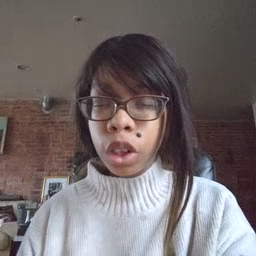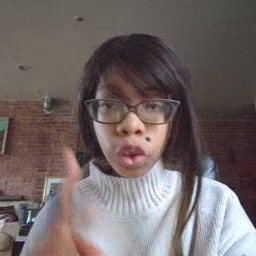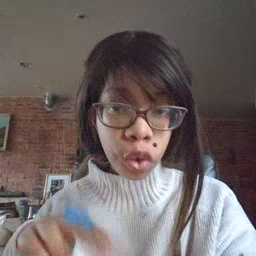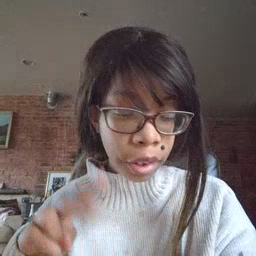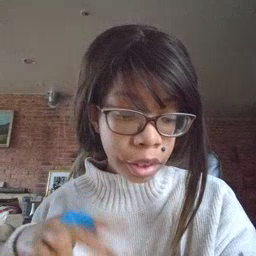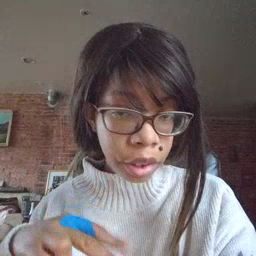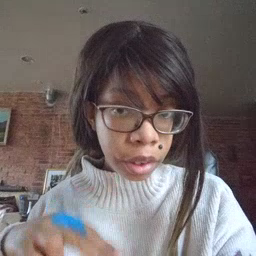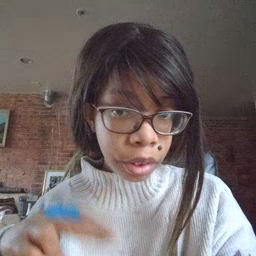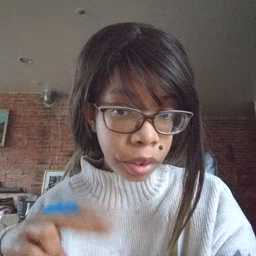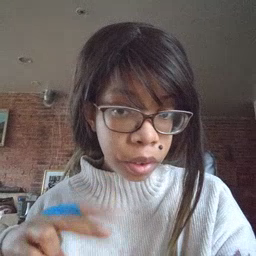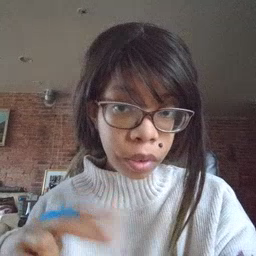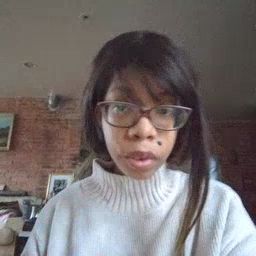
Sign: read